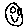
Label: smiley face